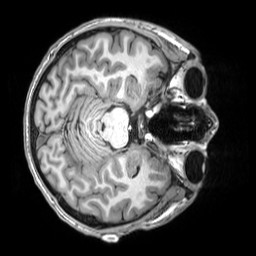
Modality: T1w
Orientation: axial
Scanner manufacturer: siemens
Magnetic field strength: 3 T
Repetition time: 2.5 s
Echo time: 0.00343 s